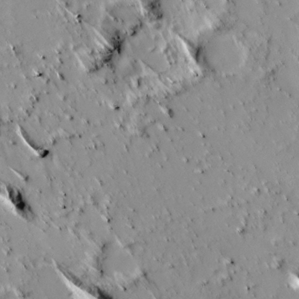
Label: non_frost